Brain MRI, t2w sequence, axial 2D slice.
Patient: age 43, sex M, weight 95 kg, height 1.95 m
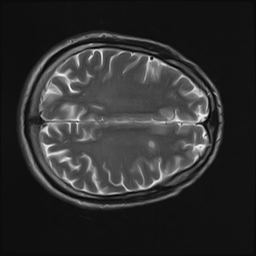